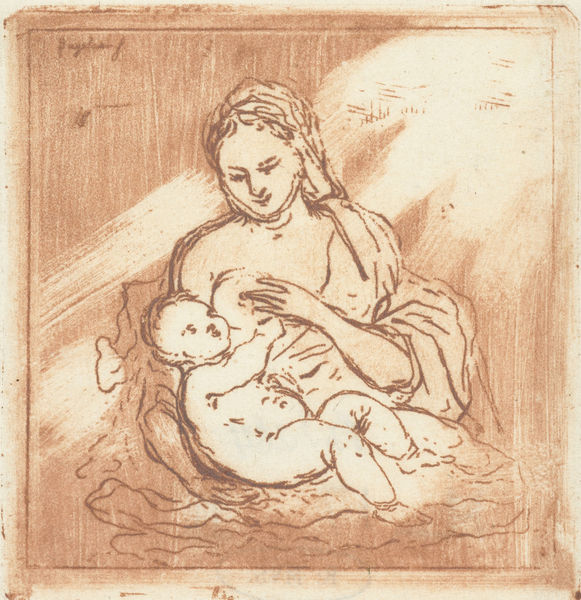
Titel: Maria geeft Christus de borst
Künstler: Ernst Willem Jan Bagelaar
Standort: Amsterdam
Institution: Rijksmuseum
Schlagwörter: red, gouache, hair, nose, old, robe, woman, blanket, brown, naked, orange, child, drawing, paper, mother, sketch, breast, clothes, jesus, signature, breasts, baby, maria, mary, hold, grab, feeding, infant, fat, birth, breastfeeding, milk, boobs, feed, vintage, orang, mom, boob, caring, breastfeed, nakedness, 엄마, 아기, 엄마가 아기에게 수유를 하고 있다, 햇빛이 모자를 비춘다, 방안에 아이와 어머니가 있다, motherly